Interaction volume radius: 5 \u00c5
Interaction volume height: 30 \u00c5
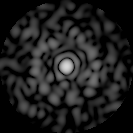
Disorder parameter: 0.8427